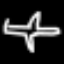
Label: airplane